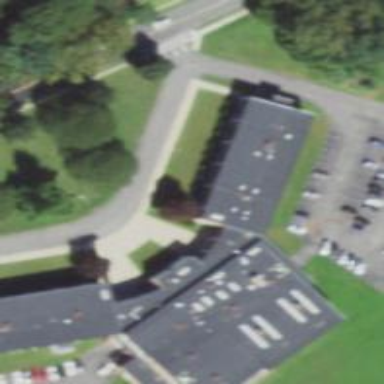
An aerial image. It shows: School building.